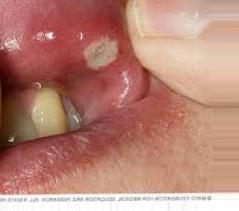
Condition: Mouth Ulcer